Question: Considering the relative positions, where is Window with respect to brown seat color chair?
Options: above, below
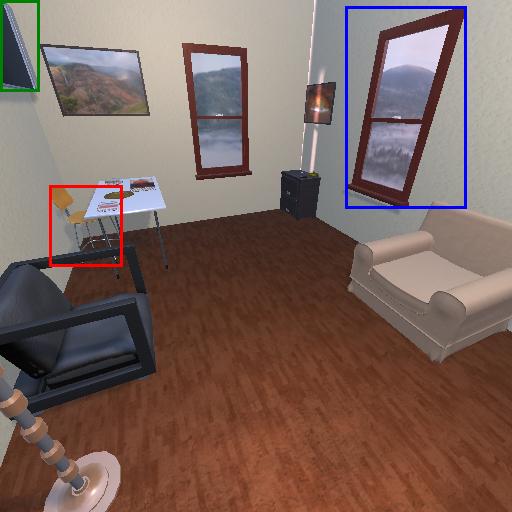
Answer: above